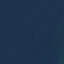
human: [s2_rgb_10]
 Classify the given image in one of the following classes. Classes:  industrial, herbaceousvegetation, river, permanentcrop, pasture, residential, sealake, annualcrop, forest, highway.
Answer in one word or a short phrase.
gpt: SeaLake